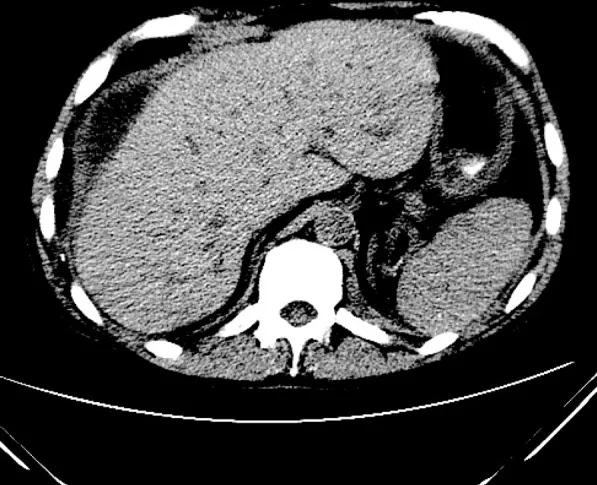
Axial, noncontrasted CT image slightly superior to the porta hepatis obtained at 8 months. The image demonstrates a persistent, encapsulated anterior perihepatic fluid collection (Culture negative). Although the collection has decreased in size from the previous exam, the "rind" is unchanged.
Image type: radiology (ct)